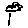
Label: flower